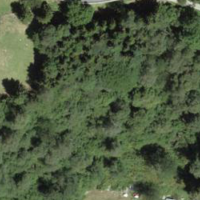
EUNIS habitat code: 41
Species observed at this site:
Filipendula ulmaria